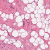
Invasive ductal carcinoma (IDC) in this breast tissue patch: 0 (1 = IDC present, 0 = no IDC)